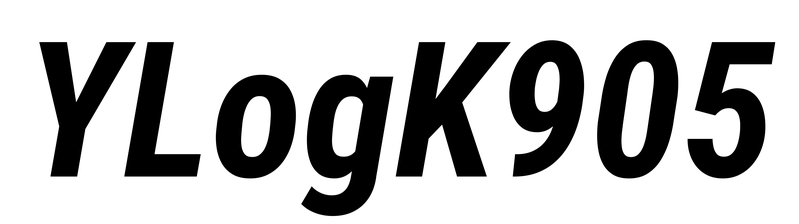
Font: Roboto-Italic_Condensed_Bold_Italic